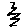
Label: zigzag